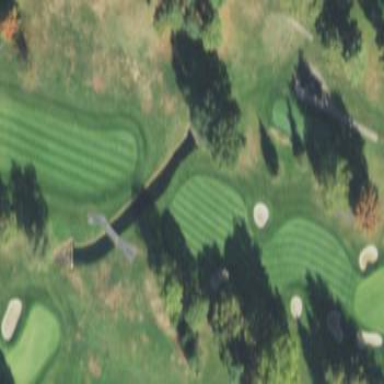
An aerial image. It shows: Grassy area designated as golf fairway.